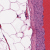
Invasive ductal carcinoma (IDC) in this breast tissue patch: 0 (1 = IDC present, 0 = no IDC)